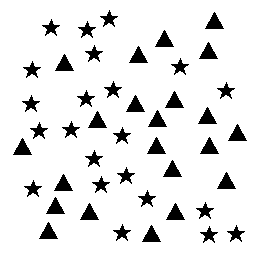
Squares: 0
Triangles: 22
Stars: 22
Total shapes: 44